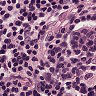
Metastatic tissue present: no